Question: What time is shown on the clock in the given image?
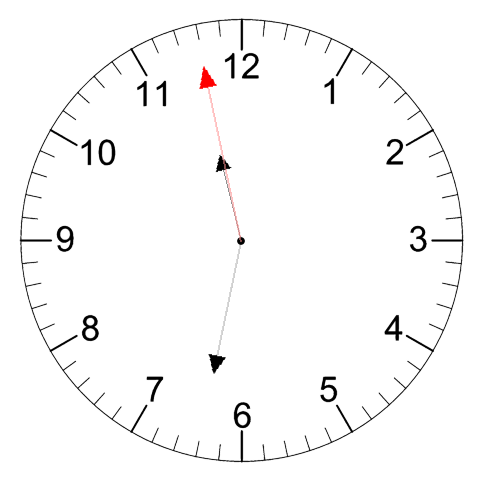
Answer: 11:31:58